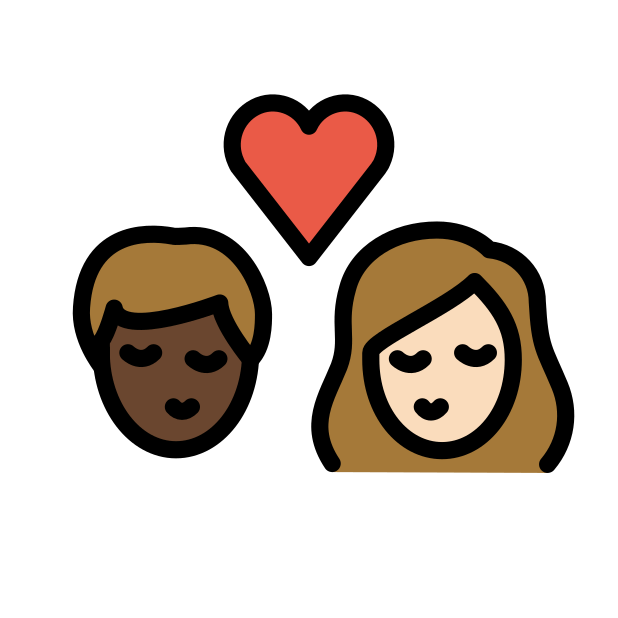
kiss: woman, man, dark skin tone, light skin tone